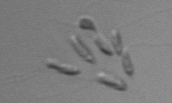
Label: Dinobryon